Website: slack
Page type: stored-credit-cards
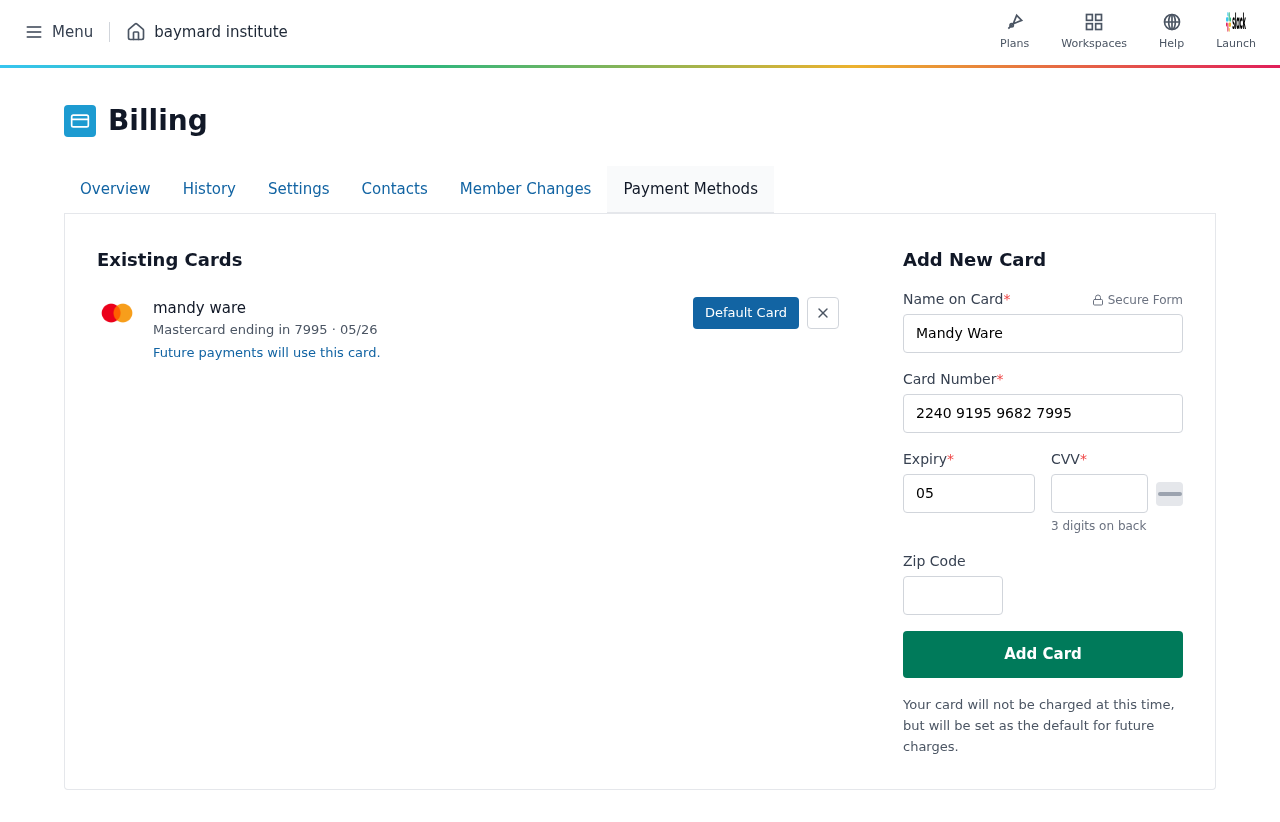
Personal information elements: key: PII_CARD_CVV
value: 589
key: PII_CARD_EXPIRY
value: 05/26
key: PII_CARD_EXPIRY_MONTH
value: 05
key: PII_CARD_EXPIRY_YEAR
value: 26
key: PII_CARD_LAST4
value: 7995
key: PII_CARD_NUMBER
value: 2240 9195 9682 7995
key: PII_CARD_TYPE
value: Mastercard
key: PII_FULLNAME
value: mandy ware
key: PII_FULLNAME
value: Mandy Ware
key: PII_POSTCODE
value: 73674